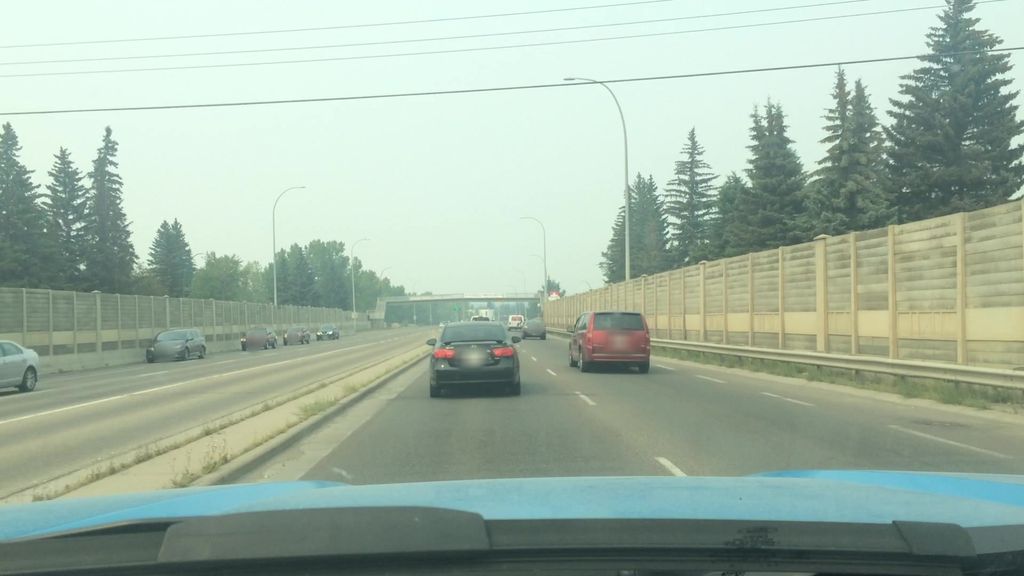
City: calgary